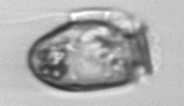
Label: Dinophysis_acuminata